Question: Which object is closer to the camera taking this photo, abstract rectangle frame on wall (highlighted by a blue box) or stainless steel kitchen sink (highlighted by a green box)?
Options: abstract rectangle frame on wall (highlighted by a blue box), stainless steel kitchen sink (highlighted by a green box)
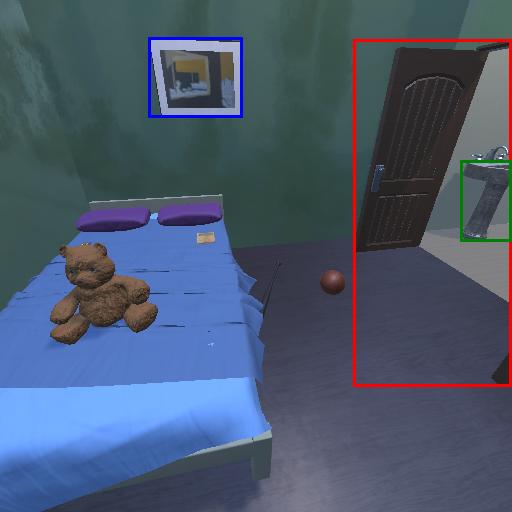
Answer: abstract rectangle frame on wall (highlighted by a blue box)